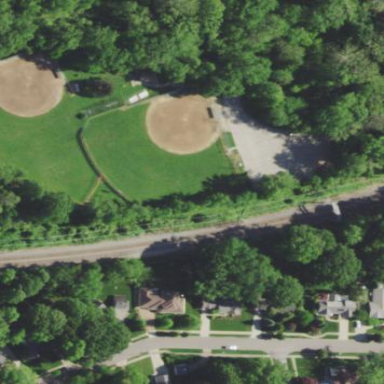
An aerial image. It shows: Grass pitch used for baseball and softball sports.